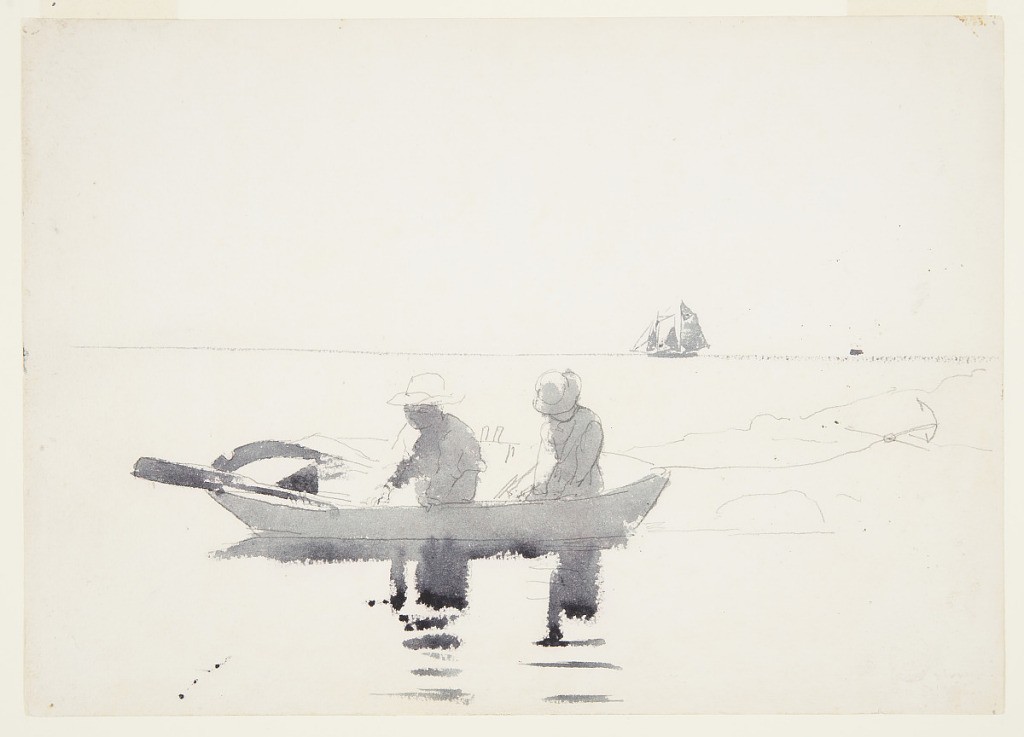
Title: Two Figures in a Rowboat
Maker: Winslow Homer, American, 1836–1910
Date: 1880
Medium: Brush and gray wash, graphite on off-white paper
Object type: Drawing
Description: Horizontal view of a boy and girl in rowboat, at center, with a schooner on horizon, at right.